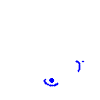
Particle: electron